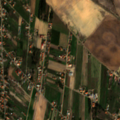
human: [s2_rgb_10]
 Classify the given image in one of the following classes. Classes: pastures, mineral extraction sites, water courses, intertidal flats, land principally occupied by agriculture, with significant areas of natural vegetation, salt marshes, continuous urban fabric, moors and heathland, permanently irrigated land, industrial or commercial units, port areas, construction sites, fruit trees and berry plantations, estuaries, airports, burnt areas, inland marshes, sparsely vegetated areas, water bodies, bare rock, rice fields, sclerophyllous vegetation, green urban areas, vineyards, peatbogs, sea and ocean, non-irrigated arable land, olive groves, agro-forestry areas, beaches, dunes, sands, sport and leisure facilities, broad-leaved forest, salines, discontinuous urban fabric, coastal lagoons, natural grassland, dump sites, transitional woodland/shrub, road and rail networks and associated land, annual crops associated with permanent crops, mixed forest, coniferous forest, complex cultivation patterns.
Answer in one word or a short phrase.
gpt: permanently irrigated land, complex cultivation patterns